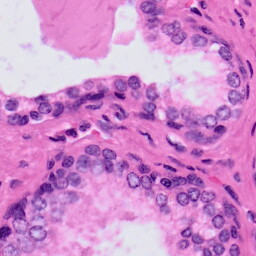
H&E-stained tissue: Prostate